Field crop: tomato
Growth stage: 2
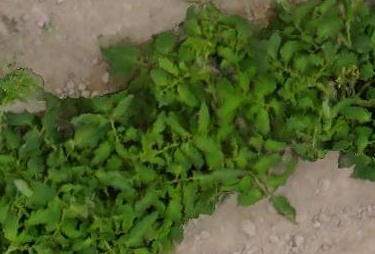
Species: tomato